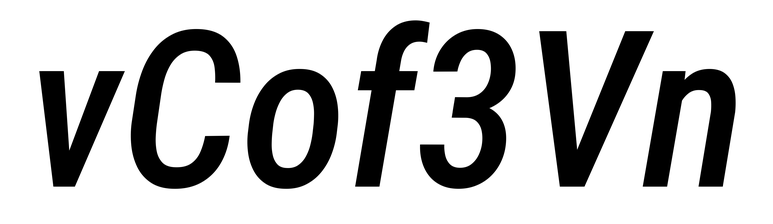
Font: Roboto-Italic_Condensed_Medium_Italic